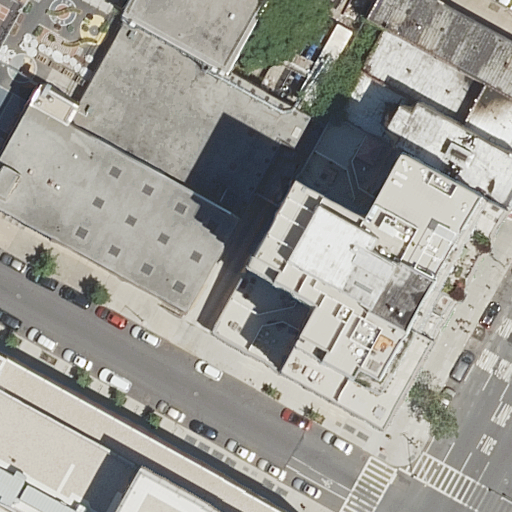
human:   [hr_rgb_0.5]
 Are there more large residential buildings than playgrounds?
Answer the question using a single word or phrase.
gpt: yes

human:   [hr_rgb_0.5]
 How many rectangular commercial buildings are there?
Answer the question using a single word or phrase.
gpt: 0

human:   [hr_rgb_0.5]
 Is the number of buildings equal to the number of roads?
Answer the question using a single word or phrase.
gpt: no

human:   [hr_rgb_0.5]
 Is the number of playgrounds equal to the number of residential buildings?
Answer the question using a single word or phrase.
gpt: no

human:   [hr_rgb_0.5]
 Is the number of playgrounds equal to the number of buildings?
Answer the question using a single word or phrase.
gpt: no

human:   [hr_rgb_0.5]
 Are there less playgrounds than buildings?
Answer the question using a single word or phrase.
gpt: yes

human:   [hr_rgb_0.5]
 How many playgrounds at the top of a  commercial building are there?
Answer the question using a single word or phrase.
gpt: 0

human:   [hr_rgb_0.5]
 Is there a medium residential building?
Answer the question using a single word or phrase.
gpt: yes

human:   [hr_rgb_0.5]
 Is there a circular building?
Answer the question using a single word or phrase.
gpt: no

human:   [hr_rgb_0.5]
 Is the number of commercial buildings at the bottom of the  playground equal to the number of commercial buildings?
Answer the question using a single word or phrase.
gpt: yes

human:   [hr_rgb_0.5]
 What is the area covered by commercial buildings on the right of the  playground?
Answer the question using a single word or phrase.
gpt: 0m2

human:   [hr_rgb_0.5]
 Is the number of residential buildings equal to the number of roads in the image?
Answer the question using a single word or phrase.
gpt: no

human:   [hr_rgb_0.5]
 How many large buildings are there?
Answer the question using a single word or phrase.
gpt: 4

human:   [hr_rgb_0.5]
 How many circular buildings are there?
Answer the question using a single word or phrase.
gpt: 0

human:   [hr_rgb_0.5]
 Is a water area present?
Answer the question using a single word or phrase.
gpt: no

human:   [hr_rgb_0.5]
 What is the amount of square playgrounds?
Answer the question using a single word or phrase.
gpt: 0

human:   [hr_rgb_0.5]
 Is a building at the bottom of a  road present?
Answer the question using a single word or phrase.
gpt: yes

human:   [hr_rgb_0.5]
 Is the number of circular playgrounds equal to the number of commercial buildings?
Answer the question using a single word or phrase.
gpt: yes

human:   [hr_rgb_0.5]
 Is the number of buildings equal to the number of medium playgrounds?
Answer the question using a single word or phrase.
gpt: no

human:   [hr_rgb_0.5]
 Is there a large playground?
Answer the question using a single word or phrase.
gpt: no

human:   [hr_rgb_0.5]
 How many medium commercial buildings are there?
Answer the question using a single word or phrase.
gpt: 0

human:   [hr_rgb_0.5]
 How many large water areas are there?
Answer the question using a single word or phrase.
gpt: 0

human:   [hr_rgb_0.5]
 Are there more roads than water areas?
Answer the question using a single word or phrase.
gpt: yes

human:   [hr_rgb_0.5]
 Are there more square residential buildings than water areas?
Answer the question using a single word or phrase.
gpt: no

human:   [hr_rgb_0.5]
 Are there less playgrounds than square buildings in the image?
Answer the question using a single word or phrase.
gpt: no

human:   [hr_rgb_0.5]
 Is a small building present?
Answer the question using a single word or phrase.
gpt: yes

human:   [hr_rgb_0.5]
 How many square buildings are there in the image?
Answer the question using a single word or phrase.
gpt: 0

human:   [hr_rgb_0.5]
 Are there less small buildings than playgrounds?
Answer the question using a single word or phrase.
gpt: no

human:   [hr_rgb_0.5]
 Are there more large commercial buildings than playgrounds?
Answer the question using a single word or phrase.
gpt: no

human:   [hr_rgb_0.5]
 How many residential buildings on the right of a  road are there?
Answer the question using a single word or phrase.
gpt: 6

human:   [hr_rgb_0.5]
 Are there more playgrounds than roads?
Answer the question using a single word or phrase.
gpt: no

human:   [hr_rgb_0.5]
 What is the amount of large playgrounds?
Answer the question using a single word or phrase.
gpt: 0

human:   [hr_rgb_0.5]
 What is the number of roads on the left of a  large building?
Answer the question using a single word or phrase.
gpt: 0

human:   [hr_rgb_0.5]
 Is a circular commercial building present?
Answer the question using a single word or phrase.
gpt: no

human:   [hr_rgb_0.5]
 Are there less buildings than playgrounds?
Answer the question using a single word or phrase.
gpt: no

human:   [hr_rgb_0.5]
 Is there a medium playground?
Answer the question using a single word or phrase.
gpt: no